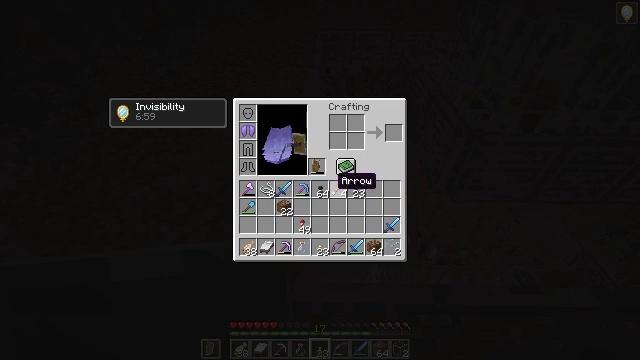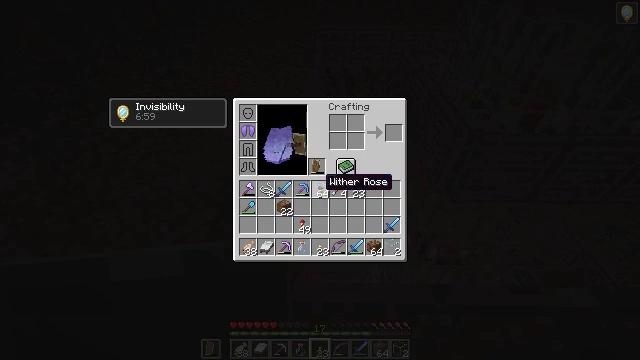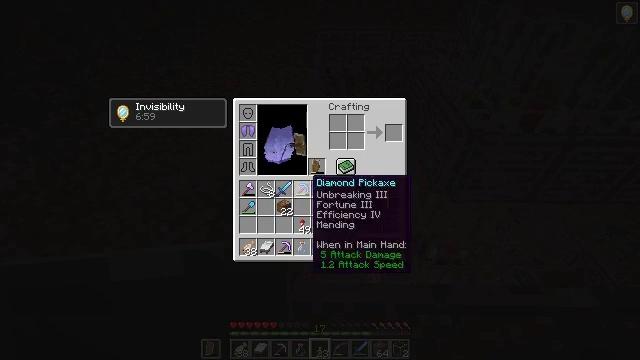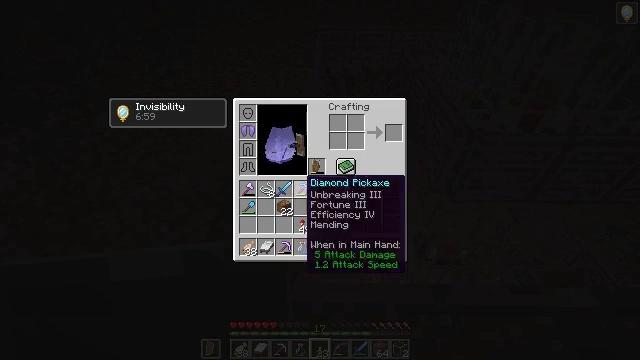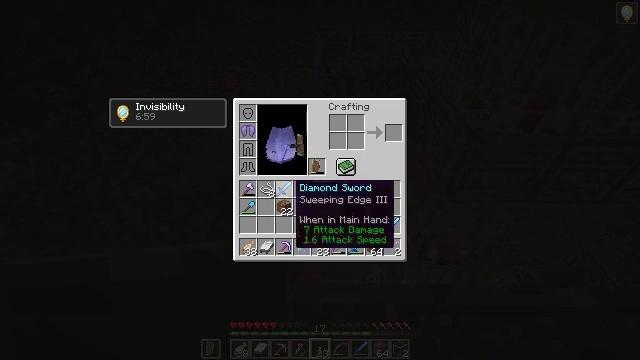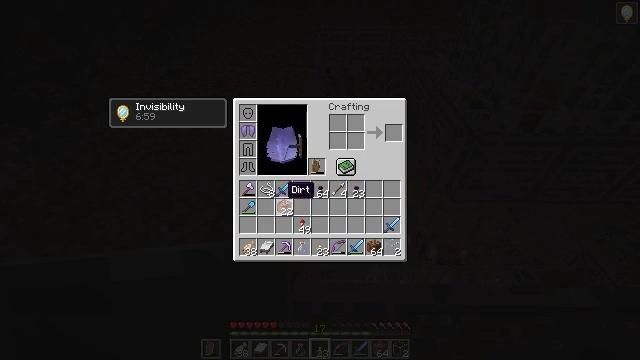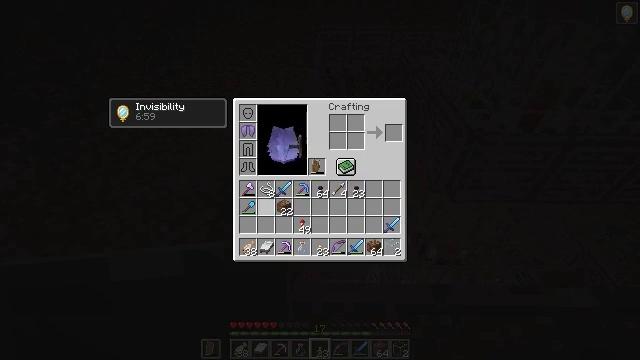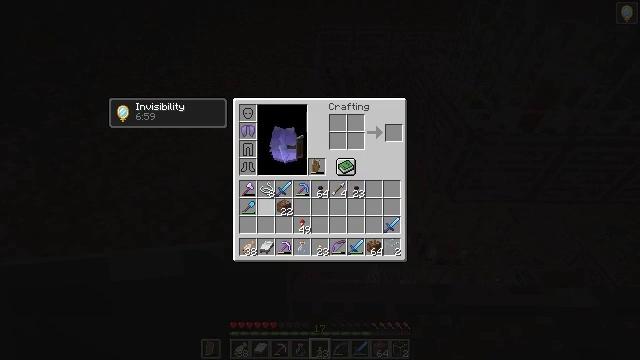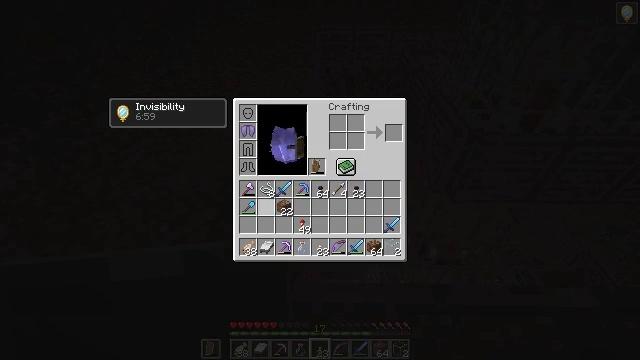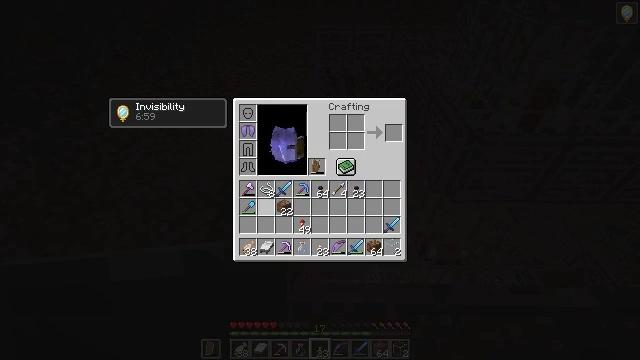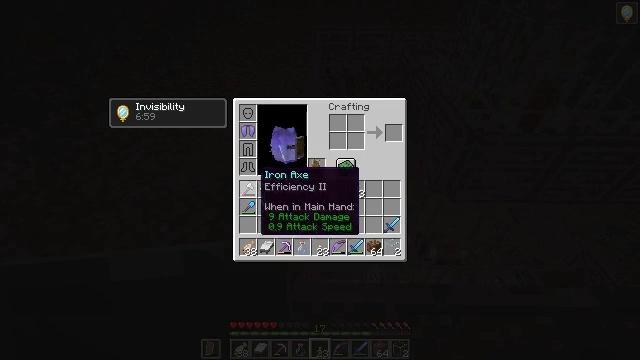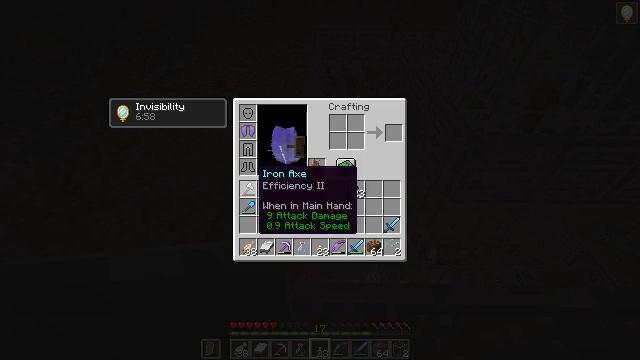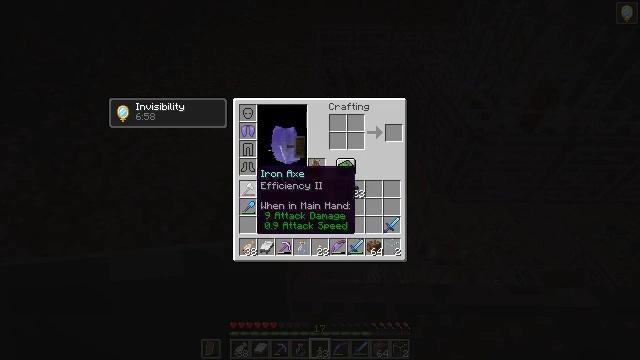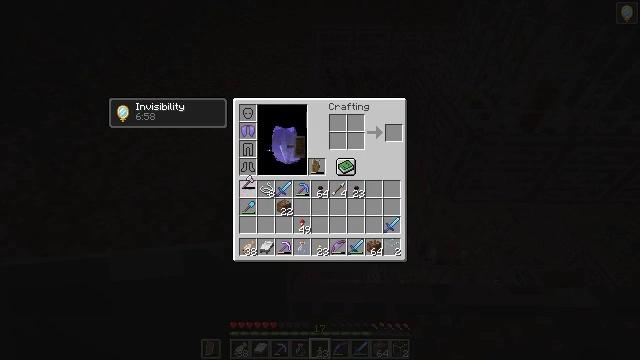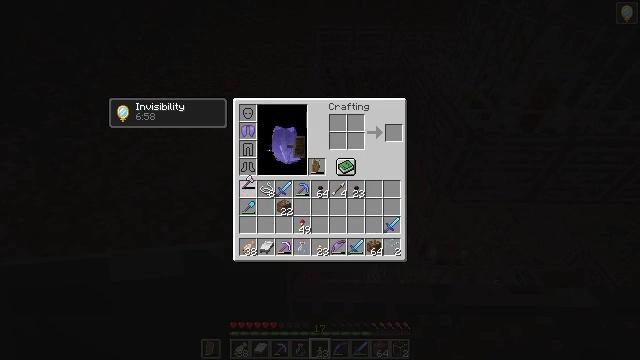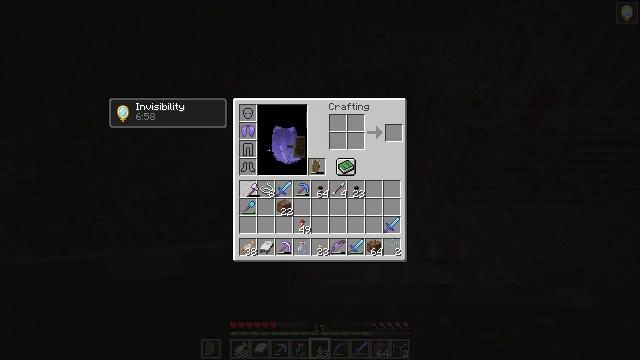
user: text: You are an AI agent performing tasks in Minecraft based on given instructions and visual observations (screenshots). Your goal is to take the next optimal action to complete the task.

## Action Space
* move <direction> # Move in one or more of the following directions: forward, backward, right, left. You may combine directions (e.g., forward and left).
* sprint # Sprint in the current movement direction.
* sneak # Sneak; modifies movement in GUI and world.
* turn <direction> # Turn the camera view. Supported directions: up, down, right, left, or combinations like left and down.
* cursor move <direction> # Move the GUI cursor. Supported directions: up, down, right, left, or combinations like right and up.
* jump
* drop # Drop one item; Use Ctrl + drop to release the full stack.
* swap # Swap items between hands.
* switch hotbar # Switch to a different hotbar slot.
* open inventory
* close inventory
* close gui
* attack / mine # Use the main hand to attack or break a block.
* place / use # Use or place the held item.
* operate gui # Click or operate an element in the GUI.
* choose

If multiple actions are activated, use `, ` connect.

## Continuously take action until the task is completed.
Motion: motion action
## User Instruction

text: Remove the crimson trapdoor.
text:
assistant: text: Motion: cursor move left
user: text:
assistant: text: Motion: cursor move left
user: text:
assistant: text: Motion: no_op
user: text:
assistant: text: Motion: cursor move left
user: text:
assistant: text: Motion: cursor move left
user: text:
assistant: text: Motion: cursor move left
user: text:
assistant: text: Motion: no_op
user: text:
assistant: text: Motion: no_op
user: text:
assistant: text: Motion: no_op
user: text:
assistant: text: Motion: cursor move up
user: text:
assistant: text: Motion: no_op
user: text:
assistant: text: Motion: no_op
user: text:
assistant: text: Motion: operate gui
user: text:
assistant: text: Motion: operate gui
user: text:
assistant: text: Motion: cursor move down
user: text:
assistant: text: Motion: cursor move right and down
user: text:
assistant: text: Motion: cursor move right and down
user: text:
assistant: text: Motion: cursor move right and down
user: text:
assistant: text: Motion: cursor move right and down
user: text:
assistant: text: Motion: cursor move right
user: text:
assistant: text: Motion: no_op
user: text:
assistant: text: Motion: no_op
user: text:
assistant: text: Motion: no_op
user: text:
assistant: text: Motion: no_op
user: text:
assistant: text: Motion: no_op
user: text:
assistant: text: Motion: cursor move right
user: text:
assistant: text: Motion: no_op
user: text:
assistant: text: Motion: operate gui
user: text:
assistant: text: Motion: operate gui
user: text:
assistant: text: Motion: operate gui